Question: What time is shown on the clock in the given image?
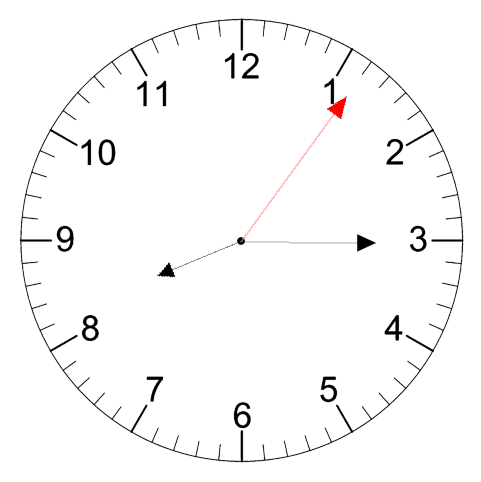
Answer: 08:15:06